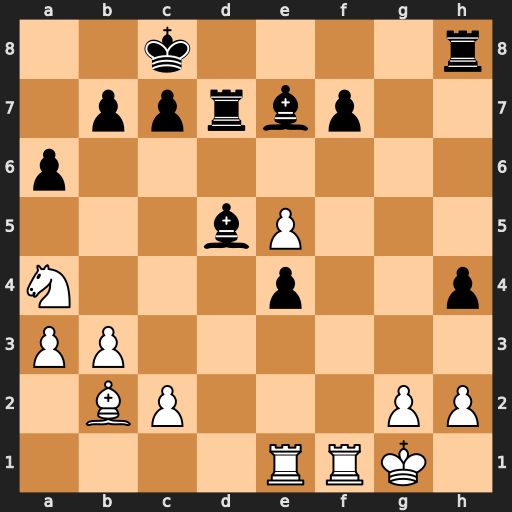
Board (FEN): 2k4r/1pprbp2/p7/3bP3/N3p2p/PP6/1BP3PP/4RRK1
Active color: w
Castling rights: -
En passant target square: -
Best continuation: e6 Rdd8 Bxh8